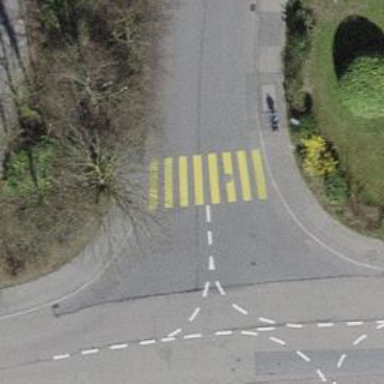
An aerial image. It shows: Uncontrolled zebra crossing with notable zebra markings.